Question:
I want to animate input box just like the one above how to do it in MVVM template 10
I have a list view
and need the search bar just like the image
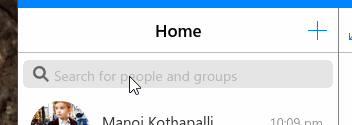
Answer: I have attached an solution to your problem. There are two storyboards that are triggered on GotFocus and Lost Focus for an AutoSuggestBox in UWP c#
Here us what I achieved:
<URL>
'''
<Page.Resources>
<Storyboard x:Name="OnCancel">
<DoubleAnimationUsingKeyFrames EnableDependentAnimation="True" Storyboard.TargetProperty="(FrameworkElement.Width)" Storyboard.TargetName="button">
<EasingDoubleKeyFrame KeyTime="0:0:0.1" Value="70">
<EasingDoubleKeyFrame.EasingFunction>
<CircleEase EasingMode="EaseIn"/>
</EasingDoubleKeyFrame.EasingFunction>
</EasingDoubleKeyFrame>
<EasingDoubleKeyFrame KeyTime="0:0:0.5" Value="0"/>
</DoubleAnimationUsingKeyFrames>
<DoubleAnimationUsingKeyFrames EnableDependentAnimation="True" Storyboard.TargetProperty="(FrameworkElement.Height)" Storyboard.TargetName="HeaderGrid">
<EasingDoubleKeyFrame KeyTime="0" Value="0"/>
<EasingDoubleKeyFrame KeyTime="0:0:0.4" Value="51"/>
</DoubleAnimationUsingKeyFrames>
<DoubleAnimationUsingKeyFrames Storyboard.TargetProperty="(UIElement.Opacity)" Storyboard.TargetName="HeaderGrid">
<EasingDoubleKeyFrame KeyTime="0" Value="0"/>
<EasingDoubleKeyFrame KeyTime="0:0:0.4" Value="1"/>
</DoubleAnimationUsingKeyFrames>
<DoubleAnimationUsingKeyFrames Storyboard.TargetProperty="(UIElement.RenderTransform).(CompositeTransform.TranslateY)" Storyboard.TargetName="HeaderGrid">
<EasingDoubleKeyFrame KeyTime="0" Value="-36.058"/>
<EasingDoubleKeyFrame KeyTime="0:0:0.4" Value="0"/>
</DoubleAnimationUsingKeyFrames>
</Storyboard>
<Storyboard x:Name="OnTextBoxFocus">
<DoubleAnimationUsingKeyFrames EnableDependentAnimation="True" Storyboard.TargetProperty="(FrameworkElement.Width)" Storyboard.TargetName="button">
<EasingDoubleKeyFrame KeyTime="0" Value="0"/>
<EasingDoubleKeyFrame KeyTime="0:0:0.4" Value="0"/>
<EasingDoubleKeyFrame KeyTime="0:0:0.8" Value="70">
<EasingDoubleKeyFrame.EasingFunction>
<CircleEase EasingMode="EaseOut"/>
</EasingDoubleKeyFrame.EasingFunction>
</EasingDoubleKeyFrame>
</DoubleAnimationUsingKeyFrames>
<DoubleAnimationUsingKeyFrames EnableDependentAnimation="True" Storyboard.TargetProperty="(FrameworkElement.Height)" Storyboard.TargetName="HeaderGrid">
<EasingDoubleKeyFrame KeyTime="0:0:0.4" Value="0"/>
</DoubleAnimationUsingKeyFrames>
<DoubleAnimation Duration="0:0:0.4" To="0" Storyboard.TargetProperty="(UIElement.Opacity)" Storyboard.TargetName="HeaderGrid" d:IsOptimized="True"/>
<DoubleAnimationUsingKeyFrames Storyboard.TargetProperty="(UIElement.RenderTransform).(CompositeTransform.TranslateY)" Storyboard.TargetName="HeaderGrid">
<EasingDoubleKeyFrame KeyTime="0" Value="0"/>
<EasingDoubleKeyFrame KeyTime="0:0:0.4" Value="-36.058"/>
</DoubleAnimationUsingKeyFrames>
</Storyboard>
</Page.Resources>
<Grid Background="{ThemeResource ApplicationPageBackgroundThemeBrush}">
<Grid.RowDefinitions>
<RowDefinition Height="Auto"/>
<RowDefinition/>
</Grid.RowDefinitions>
<Grid x:Name="HeaderGrid" Margin="0,0,-1,-0.117" RenderTransformOrigin="0.5,0.5" Height="51">
<Grid.RenderTransform>
<CompositeTransform/>
</Grid.RenderTransform>
<TextBlock x:Name="textBlock" TextWrapping="Wrap" Text="TextBlock" Margin="5,0,1,3" FontSize="36" SelectionHighlightColor="{x:Null}" Foreground="DodgerBlue"/>
<TextBox Width="1" Height="1" IsReadOnly="True"/>
<Path Data="M0,48 L360,48" Height="1" Margin="0,0,0,0.117" Stretch="Fill" Stroke="DodgerBlue" UseLayoutRounding="False" VerticalAlignment="Bottom" d:LayoutOverrides="LeftPosition, RightPosition"/>
</Grid>
<StackPanel Grid.Row="1">
<Grid Height="32" Margin="12,8,12,0">
<Grid.ColumnDefinitions>
<ColumnDefinition/>
<ColumnDefinition Width="Auto"/>
</Grid.ColumnDefinitions>
<AutoSuggestBox x:Name="searchText" PlaceholderText="Search" QueryIcon="Find" TextMemberPath="name" LostFocus="searchText_LostFocus" GotFocus="searchText_GotFocus"/>
<Button x:Name="button" Content="Cancel" VerticalAlignment="Stretch" d:LayoutOverrides="Height" Grid.Column="4" Margin="5,0,0,0" Width="70" Click="button_Click"/>
</Grid>
<ListView x:Name="listView" Background="#FFECECEC" Margin="0,8,0,0">
<ListViewItem Content="List View Item 1" BorderThickness="0,0,0,1" BorderBrush="#FFB9B9B9"/>
<ListViewItem Content="List View Item 2" BorderThickness="0,0,0,1" BorderBrush="#FFB9B9B9"/>
<ListViewItem Content="List View Item 3" BorderThickness="0,0,0,1" BorderBrush="#FFB9B9B9"/>
<ListViewItem Content="List View Item 4" BorderThickness="0,0,0,1" BorderBrush="#FFB9B9B9"/>
<ListViewItem Content="List View Item 5" BorderThickness="0,0,0,1" BorderBrush="#FFB9B9B9"/>
<ListViewItem Content="List View Item 6" BorderThickness="0,0,0,1" BorderBrush="#FFB9B9B9"/>
<ListViewItem Content="List View Item 7" BorderThickness="0,0,0,1" BorderBrush="#FFB9B9B9"/>
<ListViewItem Content="List View Item 8" BorderThickness="0,0,0,1" BorderBrush="#FFB9B9B9"/>
<ListViewItem Content="List View Item 9" BorderThickness="0,0,0,1" BorderBrush="#FFB9B9B9"/>
<ListViewItem Content="List View Item 10" BorderThickness="0,0,0,1" BorderBrush="#FFB9B9B9"/>
</ListView>
</StackPanel>
</Grid>
'''
and in code behind
'''
private void searchText_LostFocus(object sender, RoutedEventArgs e)
{
OnCancel.Begin();
}
private void button_Click(object sender, RoutedEventArgs e)
{
OnCancel.Begin();
}
private void searchText_GotFocus(object sender, RoutedEventArgs e)
{
OnTextBoxFocus.Begin();
}
'''
Also dont forget to set width of button = 0 on Initialization.
Hope this helps.